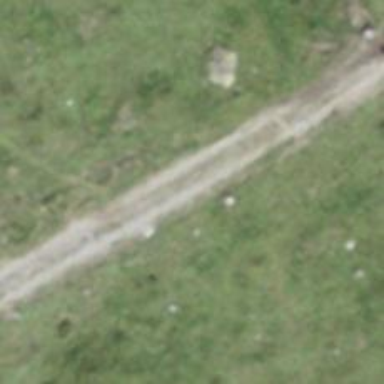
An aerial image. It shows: Track with fine gravel surface. The track type is grade3.